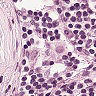
Metastatic tissue present: no